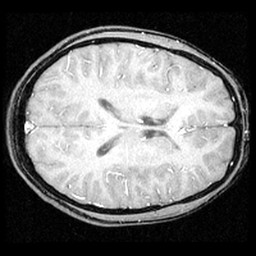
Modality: inplaneT1
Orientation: axial
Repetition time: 0.2 s
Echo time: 0.0036 s